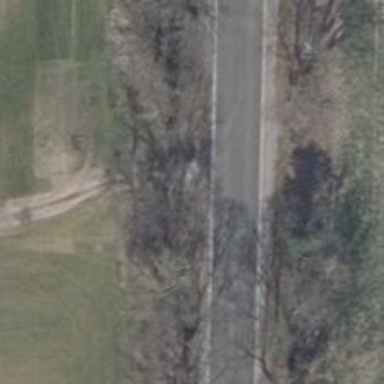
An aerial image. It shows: Tertiary road with asphalt surface.